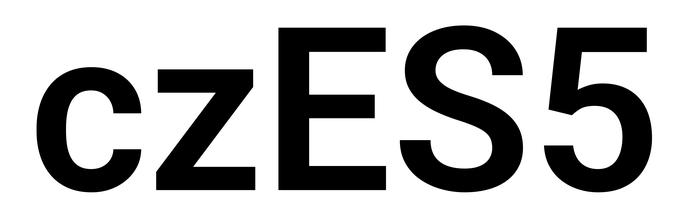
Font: Roboto_SemiBold